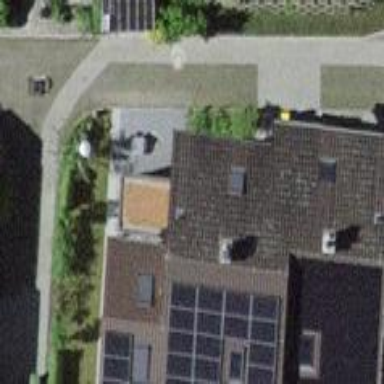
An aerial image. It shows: Terrace building.